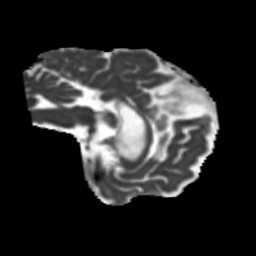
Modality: MD
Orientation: sagittal
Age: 63
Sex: female
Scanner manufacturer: siemens
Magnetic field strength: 3 T
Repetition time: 5.25 s
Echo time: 0.08 s